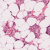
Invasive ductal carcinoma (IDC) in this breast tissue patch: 1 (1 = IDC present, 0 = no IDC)